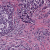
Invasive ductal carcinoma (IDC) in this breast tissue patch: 1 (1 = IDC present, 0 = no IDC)